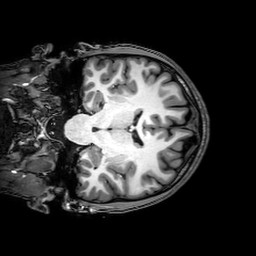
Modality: T1w
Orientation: coronal
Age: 20
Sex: male
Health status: healthy
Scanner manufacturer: philips
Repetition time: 0.008234 s
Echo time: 0.00377 s